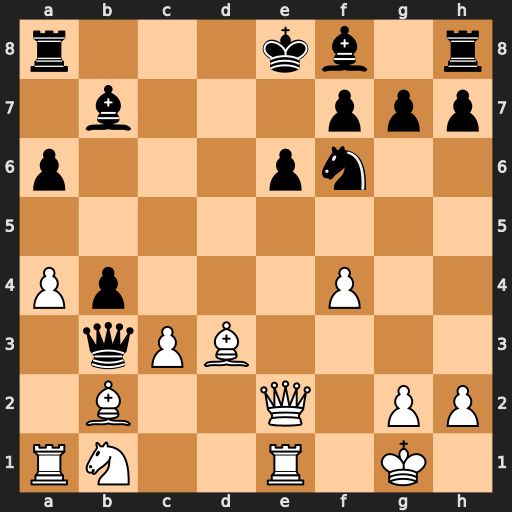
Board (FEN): r3kb1r/1b3ppp/p3pn2/8/Pp3P2/1qPB4/1B2Q1PP/RN2R1K1
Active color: w
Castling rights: kq
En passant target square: -
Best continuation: Bc4 bxc3 Bxb3